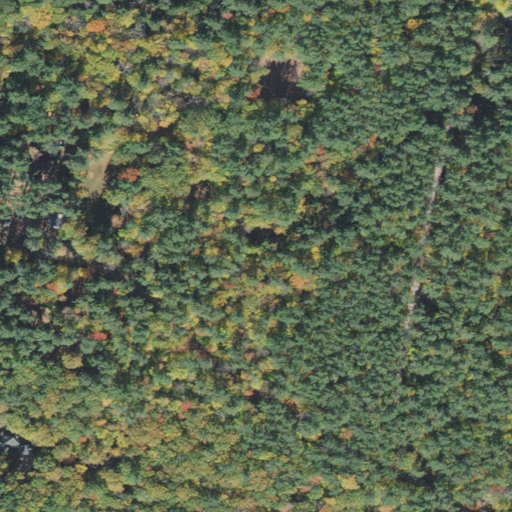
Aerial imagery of mountain in New Hampshire named High Haith containing evergreen forest, mixed forest, open development, deciduous forest, and low intensity development